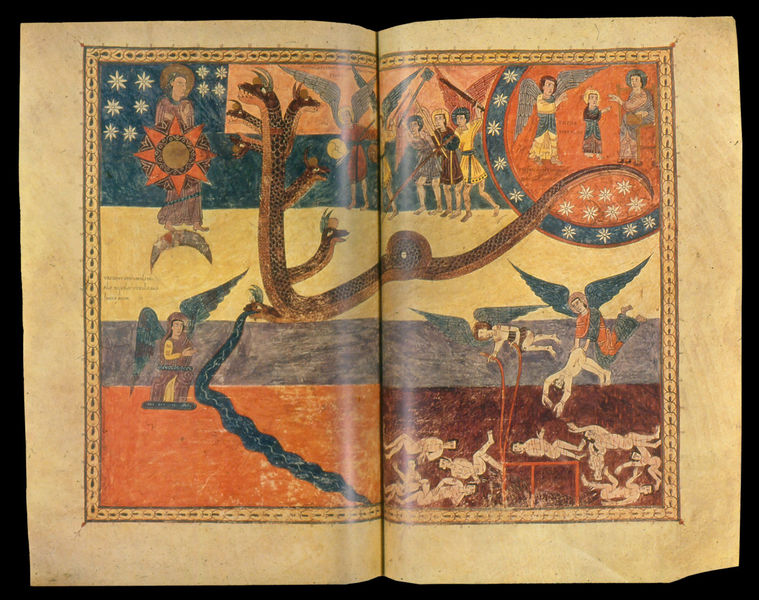
Titel: Beatus von Liébana Apokalypsenkommentar
Institution: Girona, Archiv der Kathedrale
Schlagwörter: blau, flügel, himmel, kampf, wasser, fluss, gelb, menschen, blumen, braun, köpfe, männer, orange, zeichnung, blüten, rot, tier, malerei, bibel, rahmen, tod, tot, sonne, gold, kinder, engel, schwanz, rand, figuren, rad, verzierung, mond, buch, stern, sterne, seite, nd, waffen, tote, waffe, schlange, pergament, heiligenschein, seiten, hölle, schlangen, biblisch, ungeheuer, drachen, drache, handschrift, buchmalerei, doppelseite, sünder, bibelgeschichte, christilich, engelwasser